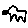
Label: bird